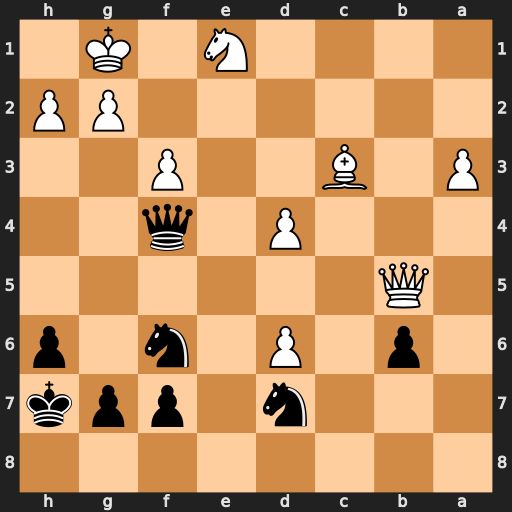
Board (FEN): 8/3n1ppk/1p1P1n1p/1Q6/3P1q2/P1B2P2/6PP/4N1K1
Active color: b
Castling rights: -
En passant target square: -
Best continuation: Qe3+ Kf1 Qxc3 Qd3+ Qxd3+